Interaction volume radius: 10 \u00c5
Interaction volume height: 15 \u00c5
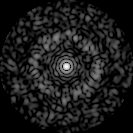
Disorder parameter: 0.8575